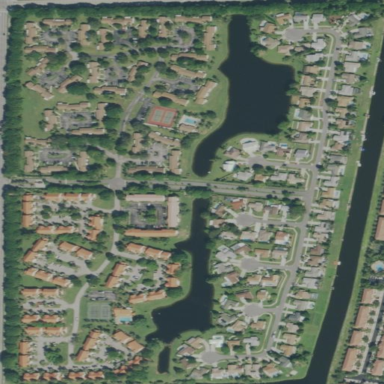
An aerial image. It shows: Gated residential area.